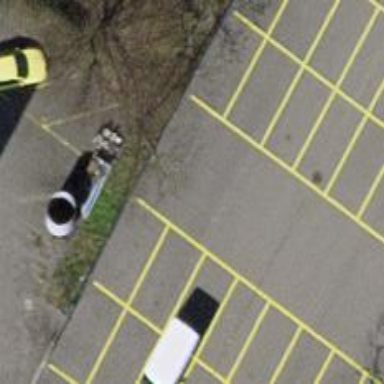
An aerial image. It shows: Road serving as parking aisle.